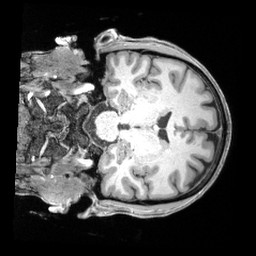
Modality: T1w
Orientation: coronal
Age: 46
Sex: male
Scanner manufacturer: siemens
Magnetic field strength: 3 T
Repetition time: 2.4 s
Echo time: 0.00195 s